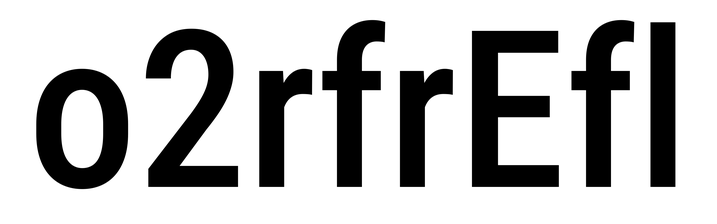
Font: Roboto_Condensed_Medium